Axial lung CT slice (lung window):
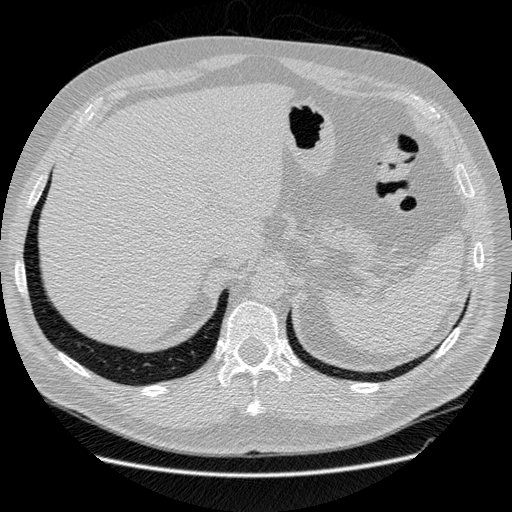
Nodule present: no